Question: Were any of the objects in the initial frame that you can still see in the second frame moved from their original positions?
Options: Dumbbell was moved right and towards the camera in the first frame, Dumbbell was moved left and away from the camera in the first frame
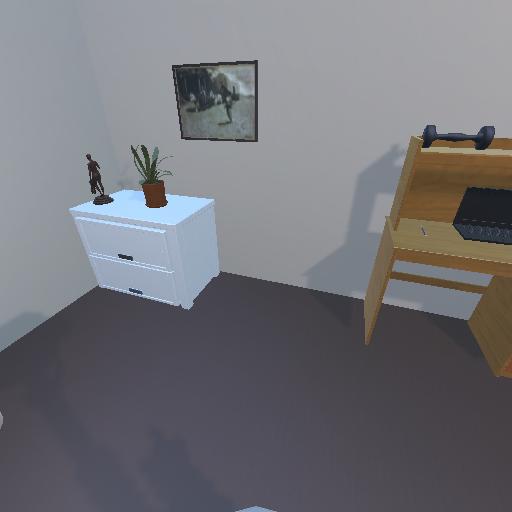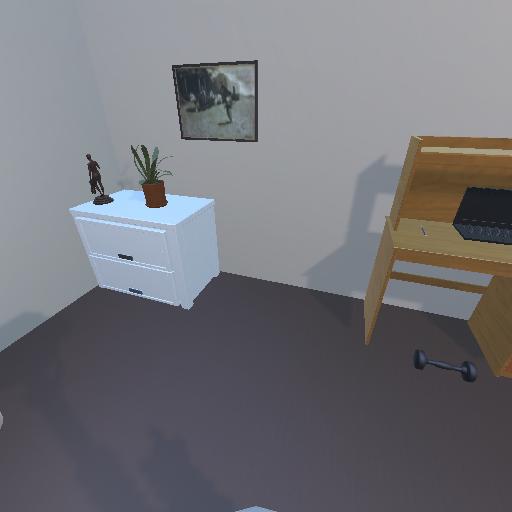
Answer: Dumbbell was moved right and towards the camera in the first frame